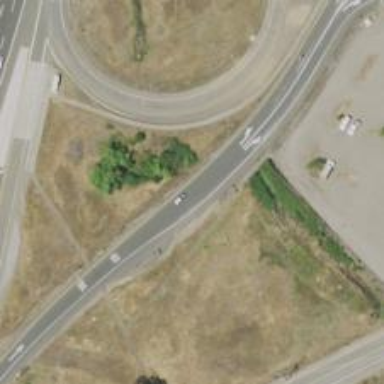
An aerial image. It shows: Asphalt motorway link.